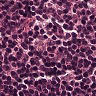
Metastatic tissue present: no